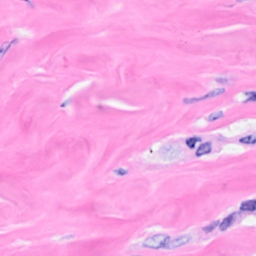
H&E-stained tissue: Breast